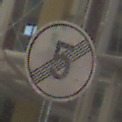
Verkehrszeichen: EndeGeschwindigkeit5
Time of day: MorningAfternoon
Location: Outdoor (Urban)
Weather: PartlyCloudy
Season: NotSpecified
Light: Natural